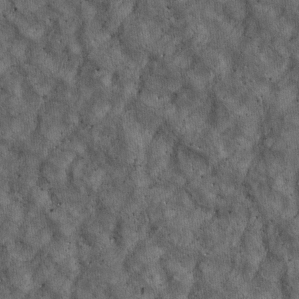
Label: non_frost